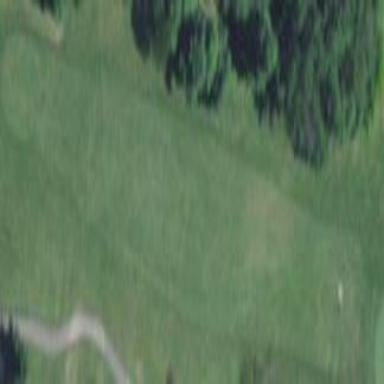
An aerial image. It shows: Golf fairway surrounded by grass.